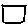
Label: square